Interaction volume radius: 10 \u00c5
Interaction volume height: 15 \u00c5
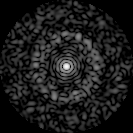
Disorder parameter: 0.8489